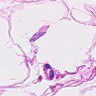
Metastatic tissue present: no